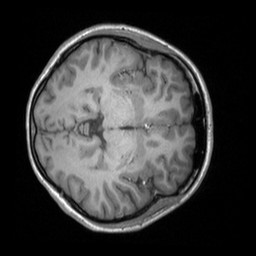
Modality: T1w
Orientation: axial
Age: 18
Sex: female